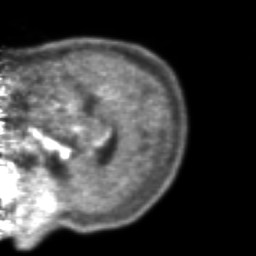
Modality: PET
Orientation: sagittal
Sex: male
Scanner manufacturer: ge